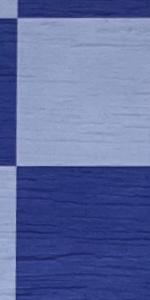
Label: Empty